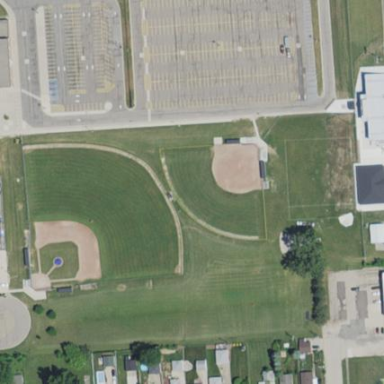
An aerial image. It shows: Softball pitch for leisure sports.